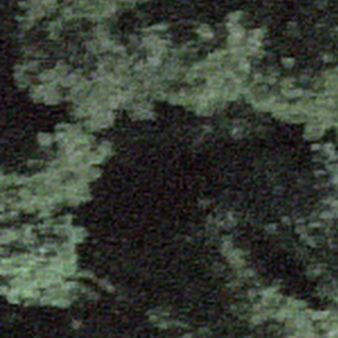
Label: other